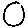
Label: circle